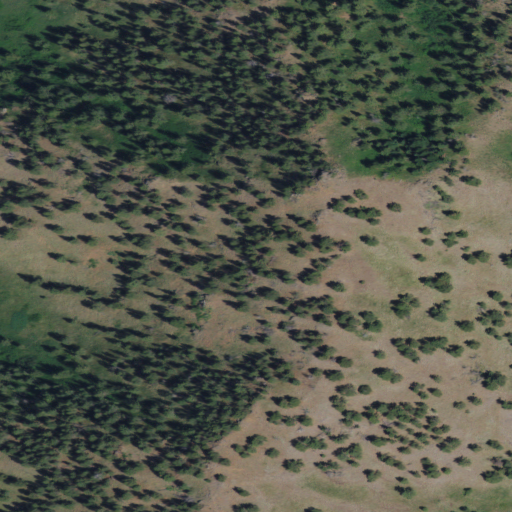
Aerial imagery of mountain in Montana named Mount Reynolds containing evergreen forest, shrub, and grassland